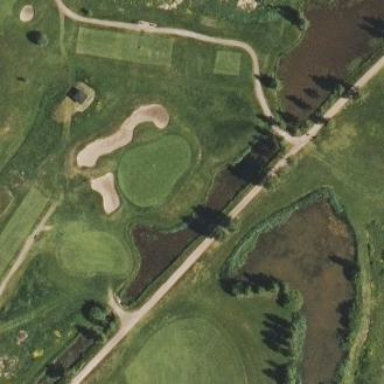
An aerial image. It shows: Water hazard on golf course. The hazard is natural water feature.